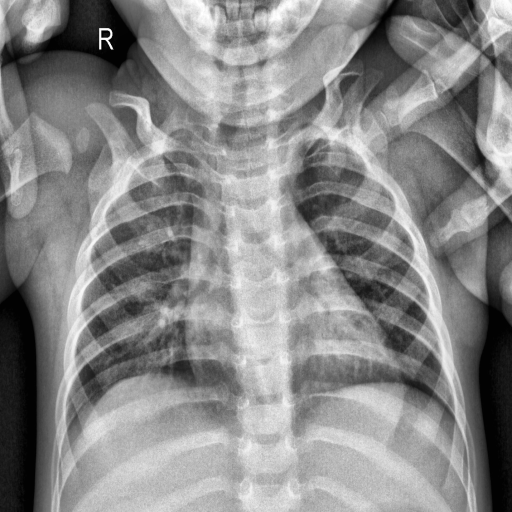
Finding: NORMAL